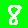
Digit: 8